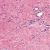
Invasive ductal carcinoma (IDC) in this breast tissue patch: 1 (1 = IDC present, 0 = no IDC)